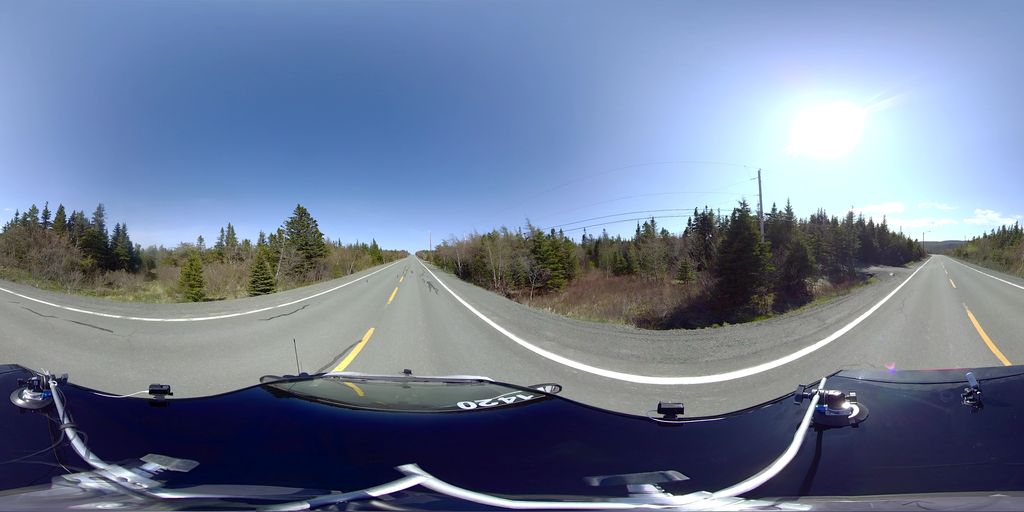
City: st_johns